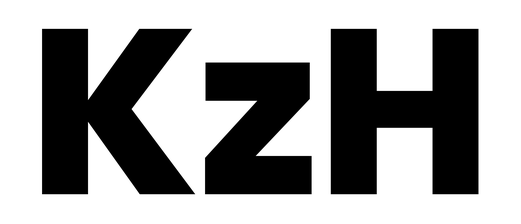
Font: Poppins-ExtraBold